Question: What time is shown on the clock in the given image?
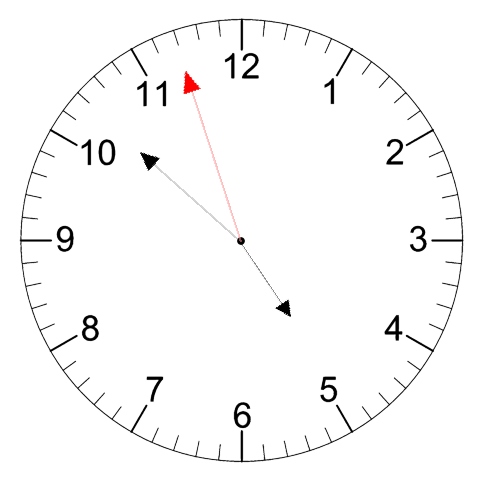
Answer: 04:51:57